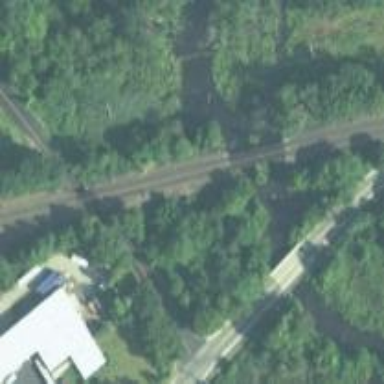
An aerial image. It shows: Junction on the railway.